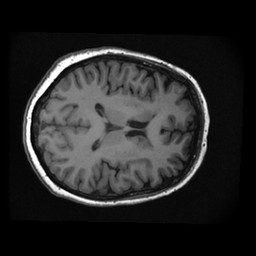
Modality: T1w
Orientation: axial
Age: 67
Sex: female
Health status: healthy
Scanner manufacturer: ge
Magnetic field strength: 3 T
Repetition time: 0.008264 s
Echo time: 0.003108 s